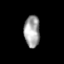
Tissue: skin
Cell type: Others
Senescence score: 0.7714
Nuclear area (px): 491
Mean DAPI intensity: 161.619